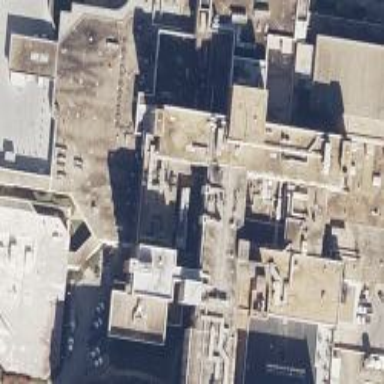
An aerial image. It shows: Healthcare facility identified as hospital.